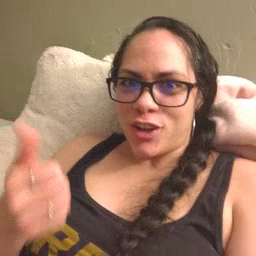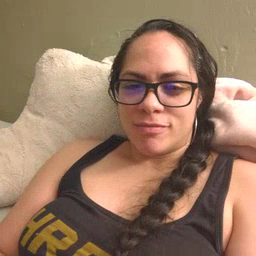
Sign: better